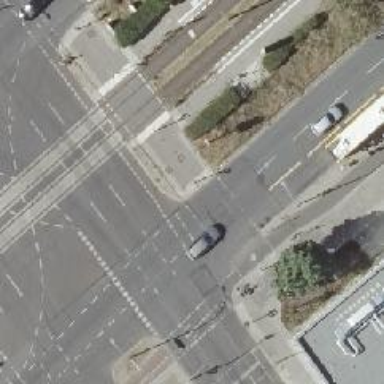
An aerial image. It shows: Footway that serves as traffic island.